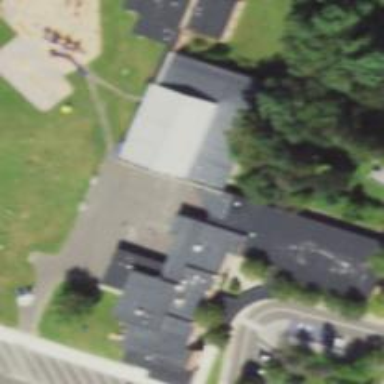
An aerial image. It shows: School.